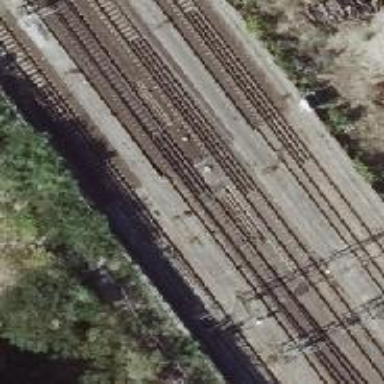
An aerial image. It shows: Railway track with contact line for electrification.